Field crop: tomato
Growth stage: 1
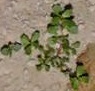
Species: portulaca